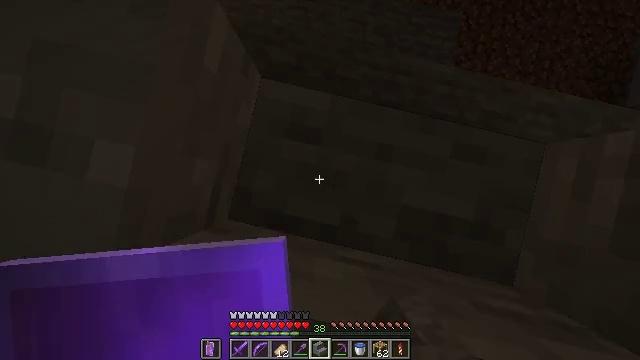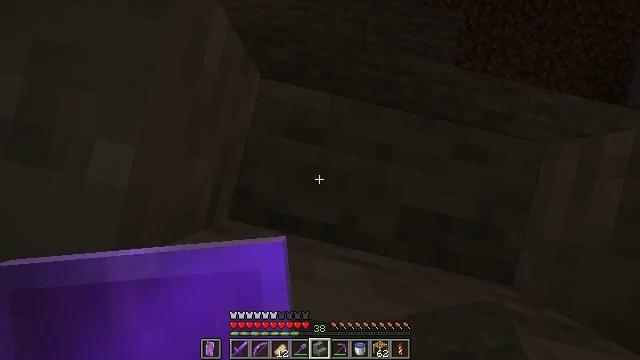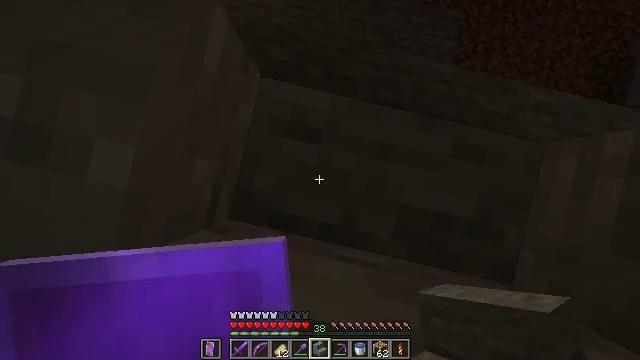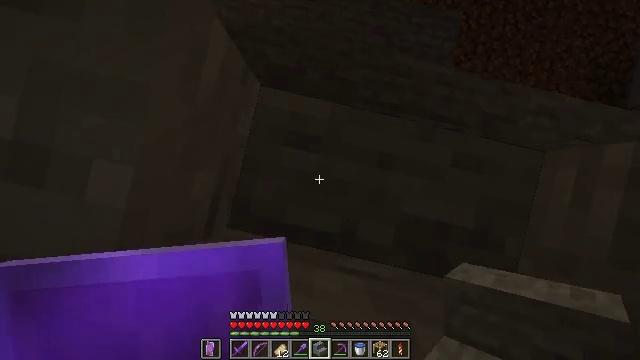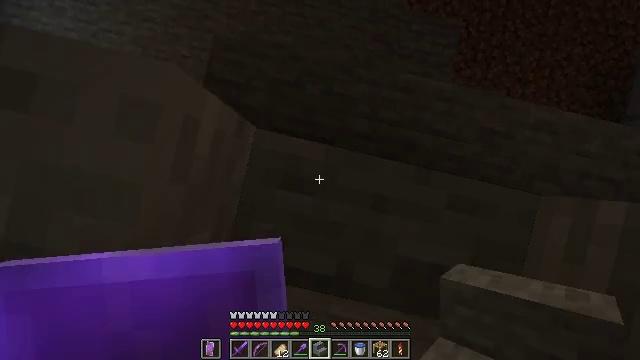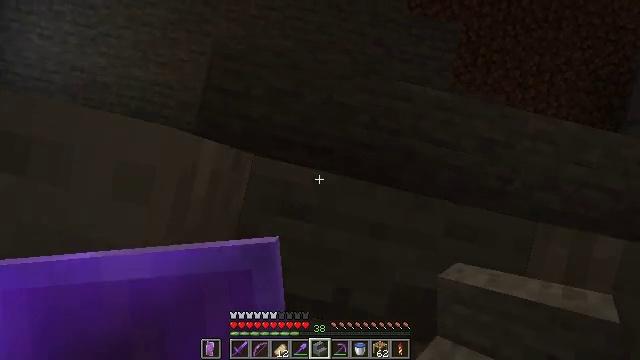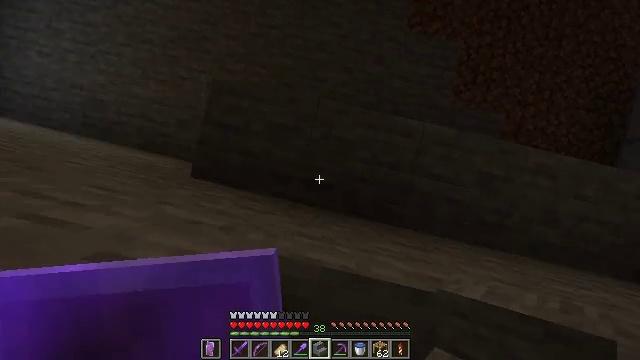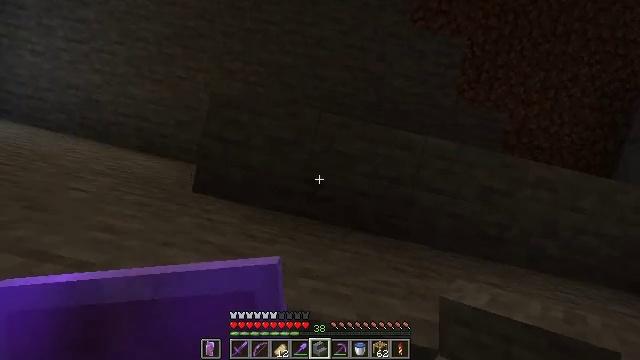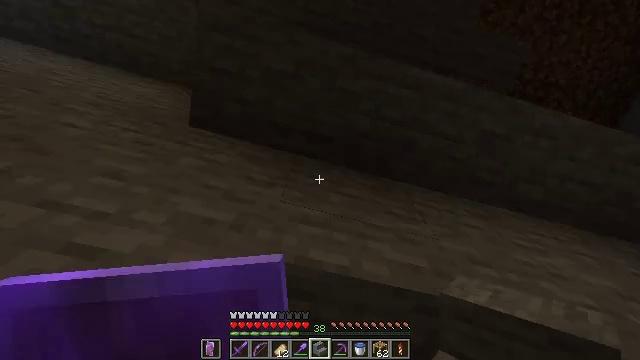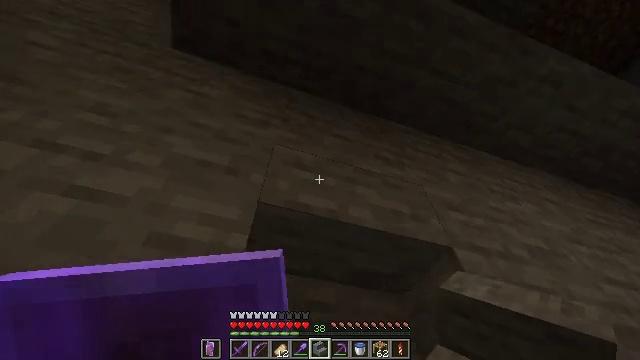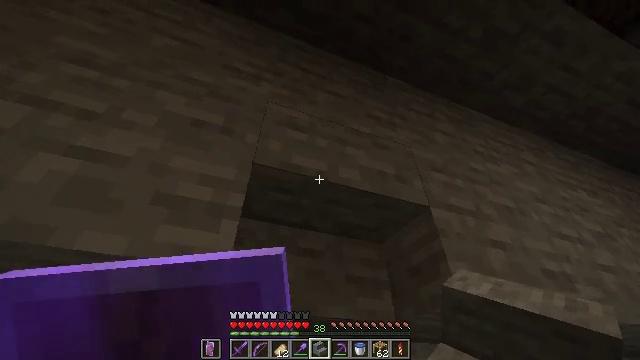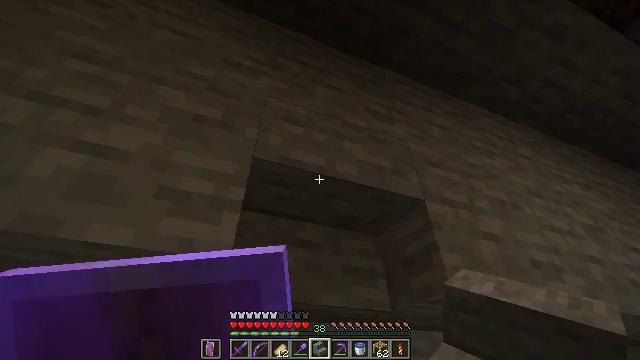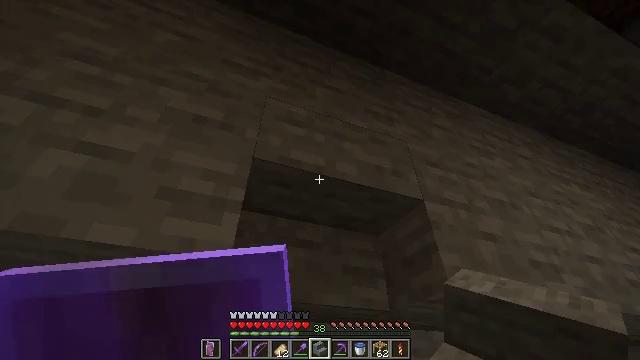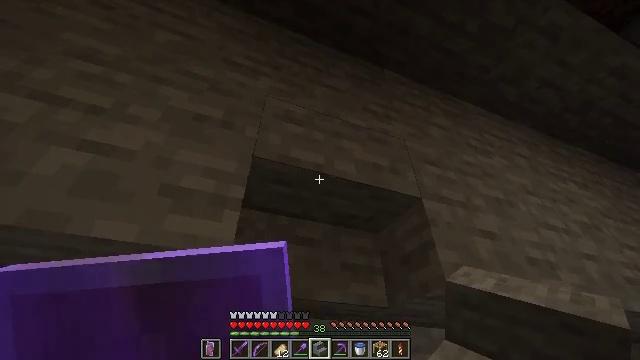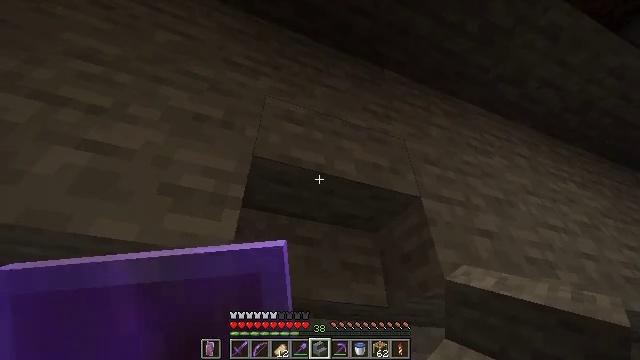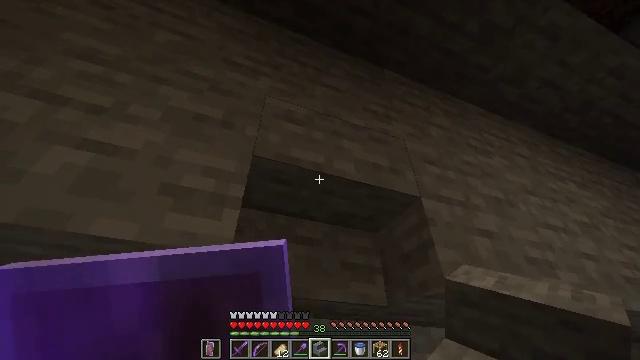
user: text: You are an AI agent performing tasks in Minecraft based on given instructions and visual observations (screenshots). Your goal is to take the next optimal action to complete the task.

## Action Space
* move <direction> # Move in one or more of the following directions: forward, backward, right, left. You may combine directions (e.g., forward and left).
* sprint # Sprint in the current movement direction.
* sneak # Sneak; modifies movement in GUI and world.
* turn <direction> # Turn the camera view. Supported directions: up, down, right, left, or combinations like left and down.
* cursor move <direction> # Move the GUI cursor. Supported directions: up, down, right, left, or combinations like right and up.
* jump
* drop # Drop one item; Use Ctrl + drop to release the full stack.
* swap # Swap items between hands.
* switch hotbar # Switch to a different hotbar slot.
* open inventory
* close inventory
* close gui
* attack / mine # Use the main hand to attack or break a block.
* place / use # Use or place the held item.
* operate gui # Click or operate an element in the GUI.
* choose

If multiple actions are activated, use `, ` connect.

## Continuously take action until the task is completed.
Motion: motion action
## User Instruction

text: Gather some stone stairs.
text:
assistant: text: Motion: no_op
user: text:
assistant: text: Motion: no_op
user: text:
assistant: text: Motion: move back
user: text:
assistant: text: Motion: move back
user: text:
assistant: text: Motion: move back
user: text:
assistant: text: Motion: move back
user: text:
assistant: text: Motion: move back, turn down
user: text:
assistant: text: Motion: move back, turn right and down
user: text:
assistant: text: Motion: turn right and down
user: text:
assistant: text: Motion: turn right and down
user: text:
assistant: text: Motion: turn down
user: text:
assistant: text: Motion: no_op
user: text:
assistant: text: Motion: no_op
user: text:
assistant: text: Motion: no_op
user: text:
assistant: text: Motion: no_op
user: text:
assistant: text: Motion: no_op
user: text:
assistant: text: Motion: no_op
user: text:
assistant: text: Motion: no_op
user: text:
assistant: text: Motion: turn down
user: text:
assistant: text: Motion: turn down
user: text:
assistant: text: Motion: move forward
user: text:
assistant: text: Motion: move forward
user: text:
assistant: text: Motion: move forward
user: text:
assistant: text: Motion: no_op
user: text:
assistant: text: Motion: no_op
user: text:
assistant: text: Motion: no_op
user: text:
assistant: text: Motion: turn right and up
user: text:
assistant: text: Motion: no_op
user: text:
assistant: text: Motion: no_op
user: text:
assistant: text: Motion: no_op